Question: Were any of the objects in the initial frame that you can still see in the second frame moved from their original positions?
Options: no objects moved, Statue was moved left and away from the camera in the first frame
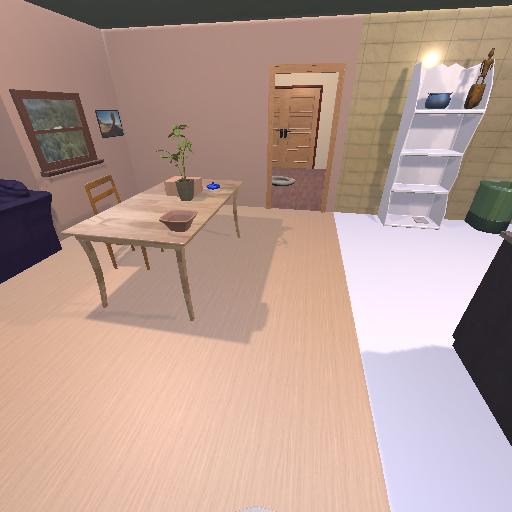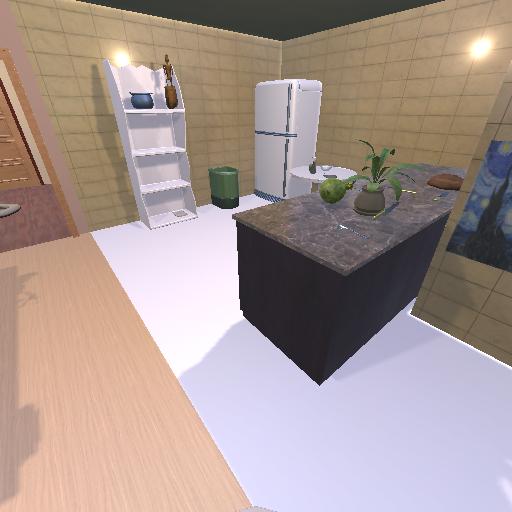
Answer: no objects moved